Aerial crown-view tile of a tropical tree (Barro Colorado Island, Panama), acquired 20250616:
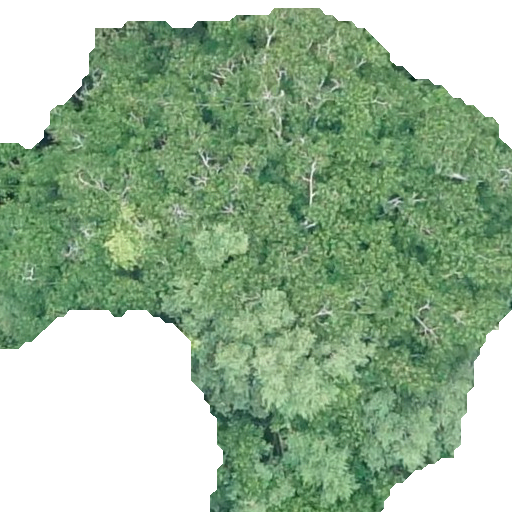
Species: Hura crepitans
GBIF accepted scientific name: Hura crepitans
Crown area: 298.132 m²